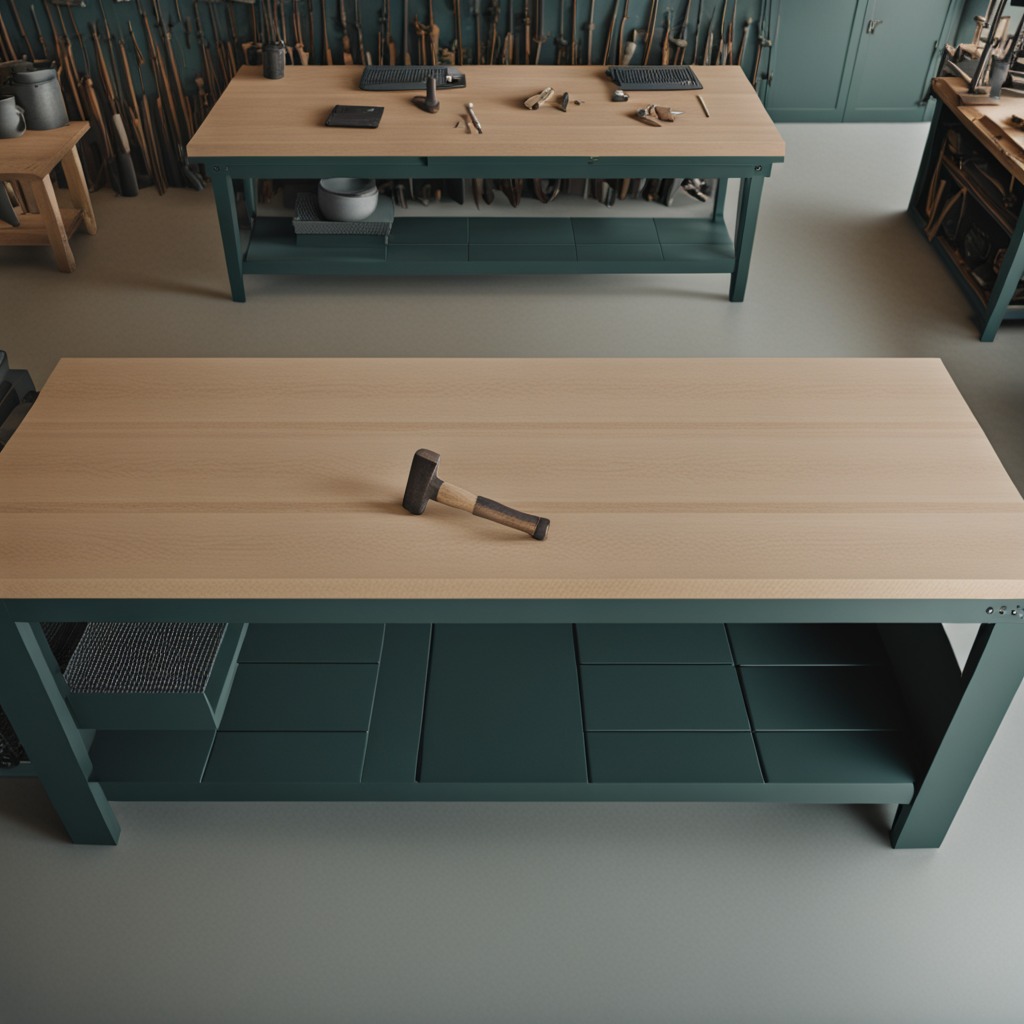
A hammer lying on the workbench inside a coastal fishing gear workshop